Question: I have been struggling with something which in theory should be very simple for a few days now... and i am determined not to give up.
I am trying to achieve this:

Essentially horizontal rule, with an ornament between - the HR will span the full width of the screen.
So i sliced my PSD to drop out the ornament as a image - and i am trying to overlay this onto a
---
centered but failing miserably.
My Markup:
'''
<div>
<hr>
<img src='assets/img/ornament.png' class='center'>
</div>
'''
CSS:
'''
hr{
height: 2px;
color: #578daf;
background-color: #578daf;
border:0;
'''
}
I just cant figure out how to make the image appear in the centre of the HR.... Any help or pointers would be appreciated.
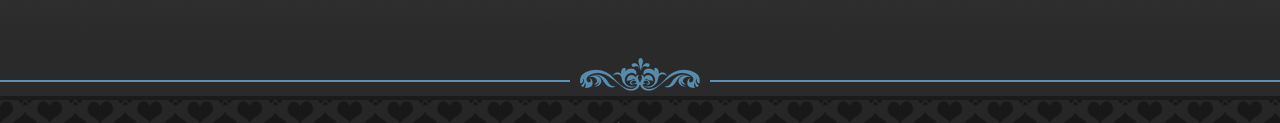
Answer: Change the markup tp
'''
<div class='hr'>
<hr>
<img src='assets/img/ornament.png' alt=''>
</div>
'''
Add the following to the stylesheet, replacing 16px by a suitable value that depends on the height of the image and the expected font size.
'''
.hr { text-align: center; }
.hr img { position: relative; top: -16px; }
'''
However, a better approach is to use just an image, centered inside a 'div' element that has a suitable background image that repeats horizontally. The background image would be a piece that is of the same color as the overall page background but has a horizontal line in the middle.